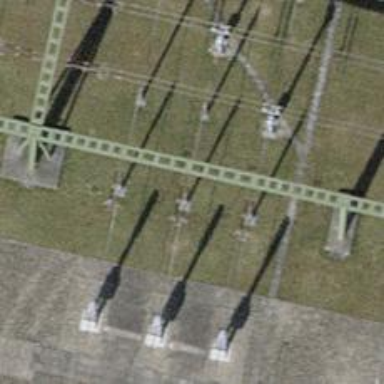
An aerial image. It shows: Bay for power lines.